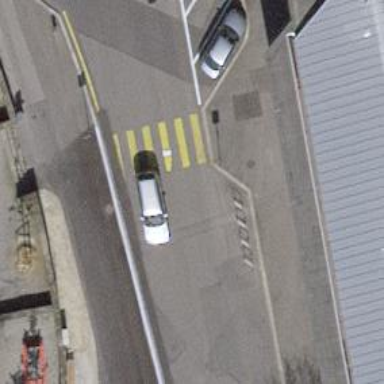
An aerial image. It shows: Marked zebra crossing on the road.